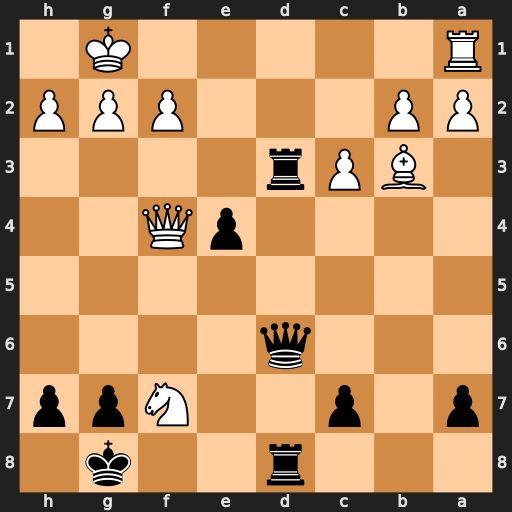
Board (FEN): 3r2k1/p1p2Npp/3q4/8/4pQ2/1BPr4/PP3PPP/R5K1
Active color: b
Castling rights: -
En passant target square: -
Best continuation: Rd1+ Bxd1 Qxd1+ Rxd1 Rxd1#